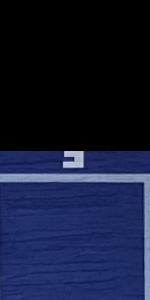
Label: Empty